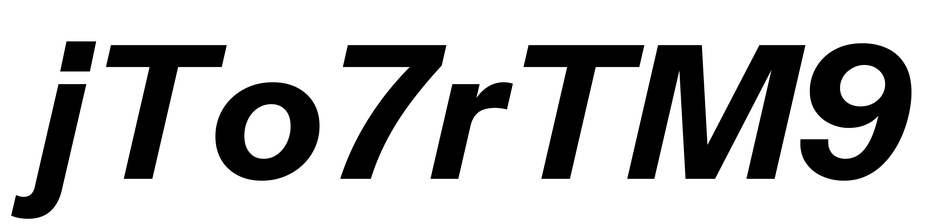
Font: InstrumentSans-Italic_Bold_Italic